九年级 · 立体几何学
下列几何体是由 4 个相同的小正方体搭成的, 其中主视图和左视图相同的是 ( )
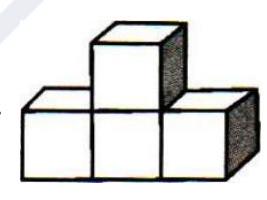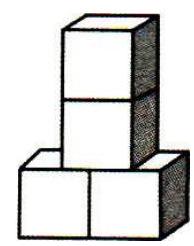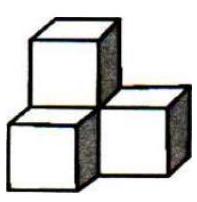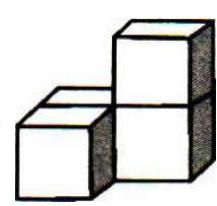
A.

B.

C.

D.

答案: C
解析: 见答案.